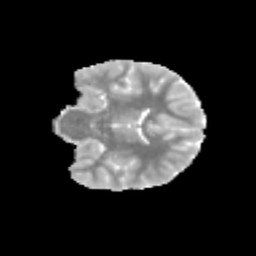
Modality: MD
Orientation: coronal
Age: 10
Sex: female
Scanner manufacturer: siemens
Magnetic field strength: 3 T
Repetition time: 3.8 s
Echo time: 0.07 s